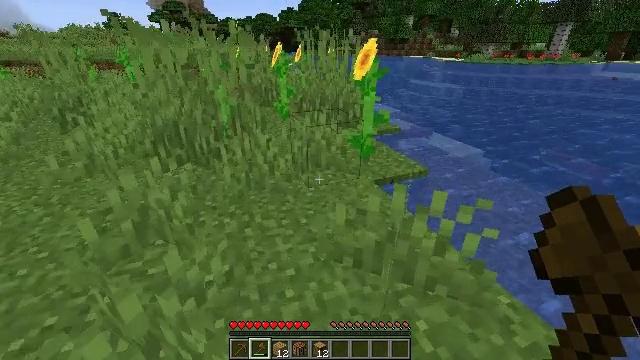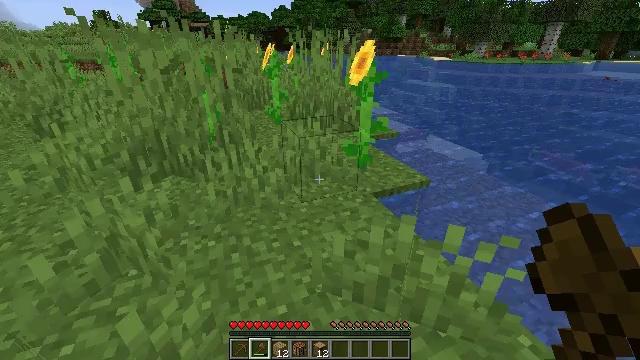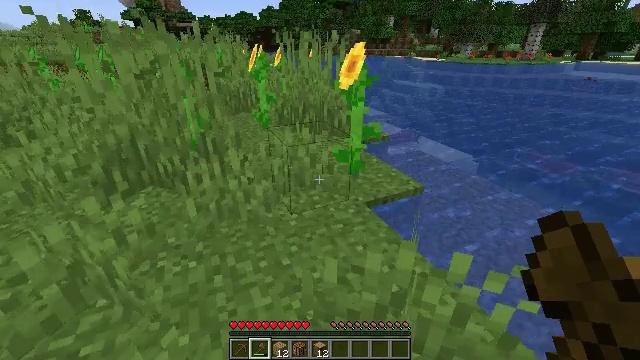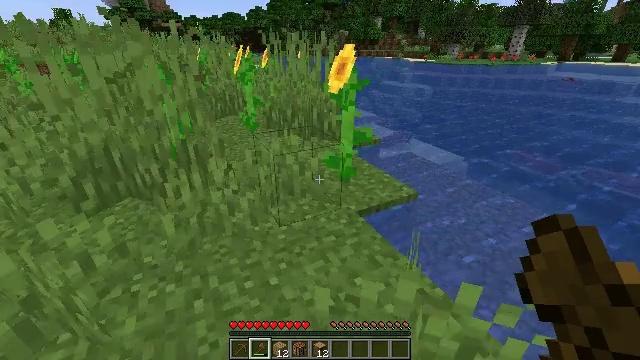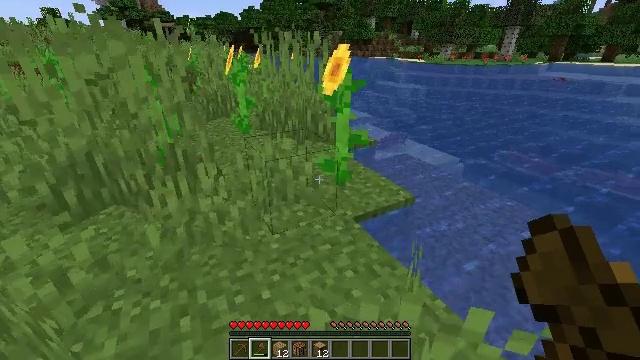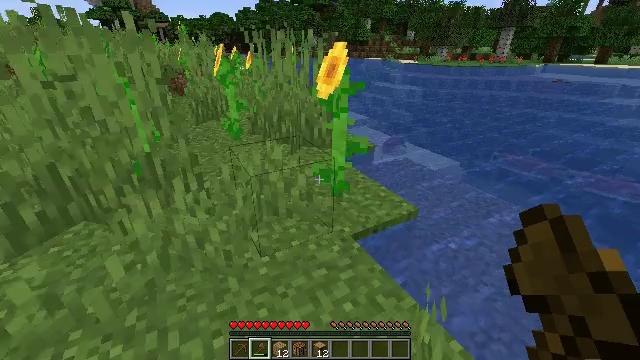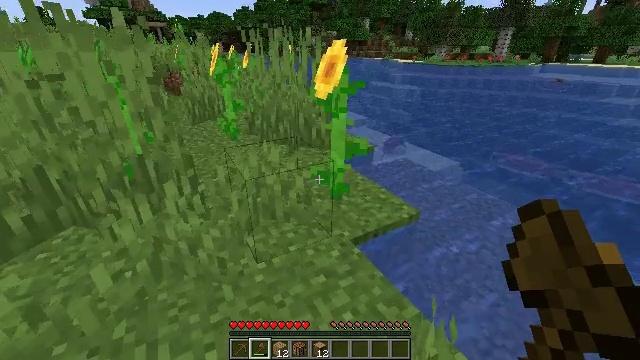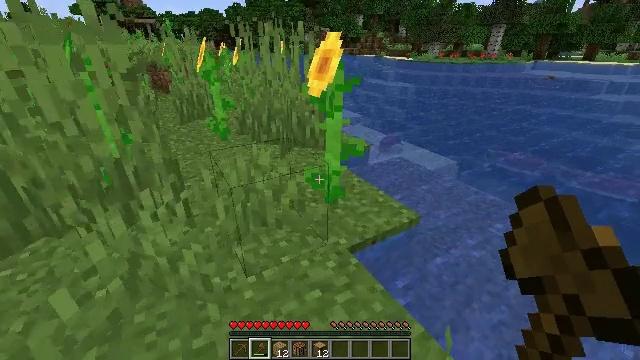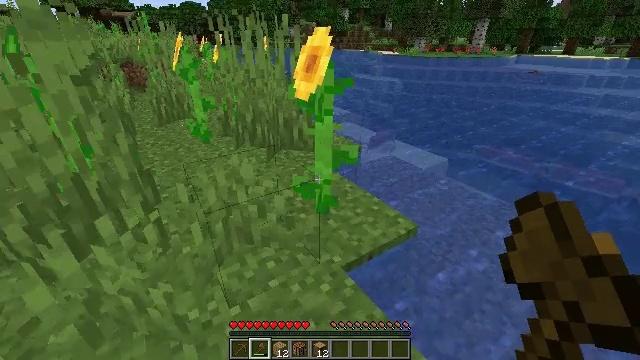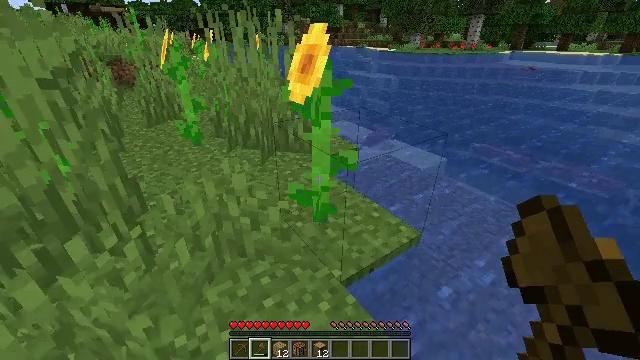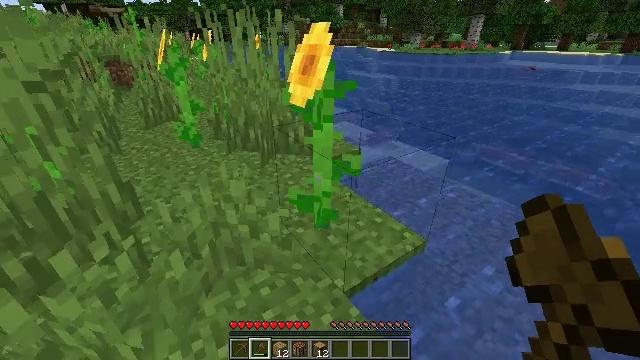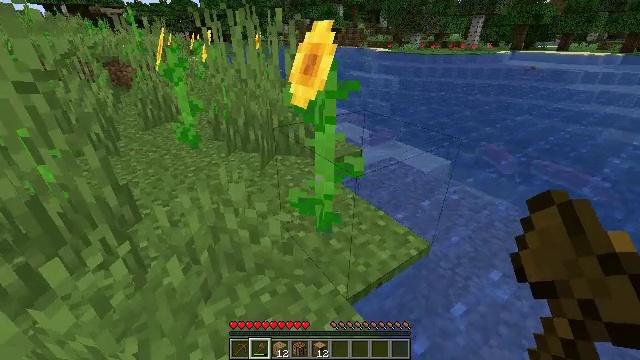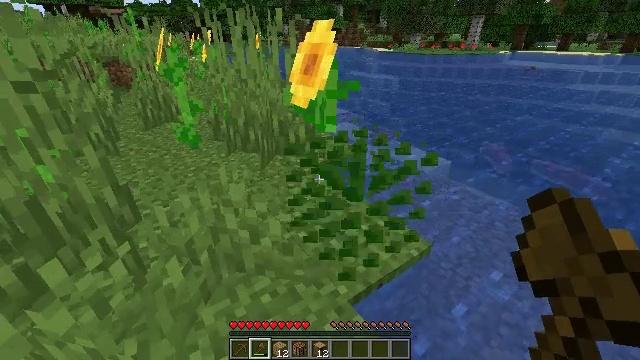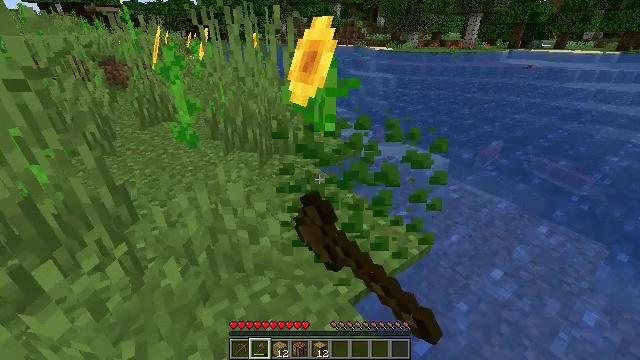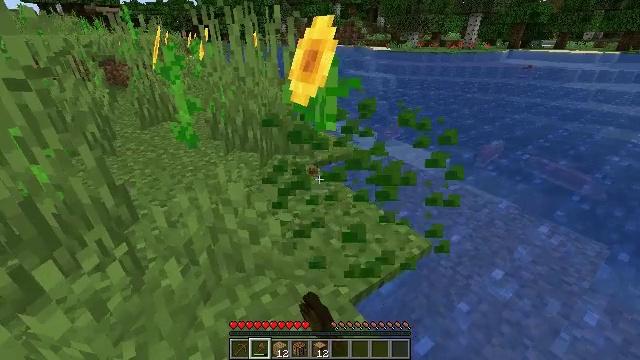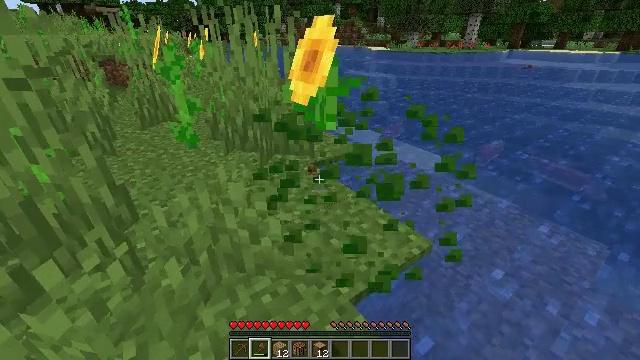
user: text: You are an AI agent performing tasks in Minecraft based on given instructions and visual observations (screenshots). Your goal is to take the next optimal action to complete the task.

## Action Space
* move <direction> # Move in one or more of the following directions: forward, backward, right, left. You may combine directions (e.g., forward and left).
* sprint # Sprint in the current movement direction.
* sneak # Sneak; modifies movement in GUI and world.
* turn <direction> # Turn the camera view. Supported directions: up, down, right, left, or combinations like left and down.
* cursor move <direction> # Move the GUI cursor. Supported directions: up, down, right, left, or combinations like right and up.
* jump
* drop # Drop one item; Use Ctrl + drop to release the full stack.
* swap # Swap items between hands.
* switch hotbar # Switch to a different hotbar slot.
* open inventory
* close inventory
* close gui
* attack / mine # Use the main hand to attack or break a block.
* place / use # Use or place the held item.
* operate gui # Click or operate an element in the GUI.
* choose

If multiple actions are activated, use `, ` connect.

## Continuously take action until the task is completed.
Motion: motion action
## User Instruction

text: Retrieve sunflower in your inventory.
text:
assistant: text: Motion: move forward, turn right
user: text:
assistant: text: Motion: move forward, turn right
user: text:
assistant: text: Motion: move forward, turn right
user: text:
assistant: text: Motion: move forward, turn right
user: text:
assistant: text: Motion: move forward
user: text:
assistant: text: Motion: move forward
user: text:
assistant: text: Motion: move forward, turn right
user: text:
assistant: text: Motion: move forward, turn right
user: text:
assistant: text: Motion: turn right
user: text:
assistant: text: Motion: no_op
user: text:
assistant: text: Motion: no_op
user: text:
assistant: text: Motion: attack / mine
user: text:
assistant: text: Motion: attack / mine
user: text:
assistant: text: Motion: no_op
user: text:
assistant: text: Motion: no_op
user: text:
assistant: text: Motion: no_op
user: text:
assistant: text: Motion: move forward
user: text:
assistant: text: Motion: move forward, turn left and up
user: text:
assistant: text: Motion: move forward, turn left
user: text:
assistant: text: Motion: move forward
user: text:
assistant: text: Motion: move forward
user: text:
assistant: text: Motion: move forward
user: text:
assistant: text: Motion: move forward
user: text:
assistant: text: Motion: move forward
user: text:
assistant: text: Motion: move forward, turn left
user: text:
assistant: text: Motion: move forward, turn left
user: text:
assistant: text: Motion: move forward, turn left
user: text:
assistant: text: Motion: move forward
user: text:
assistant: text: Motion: move forward, turn down
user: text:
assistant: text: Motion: move forward, turn down